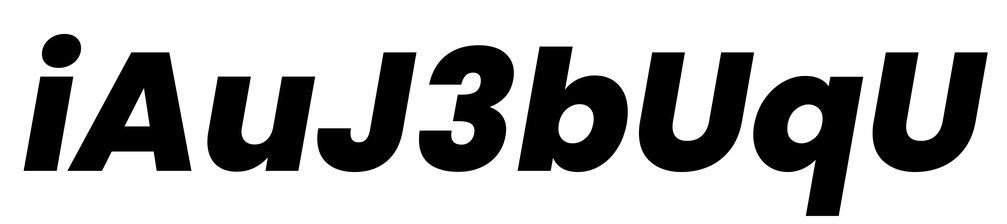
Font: Poppins-ExtraBoldItalic